Interaction volume radius: 5 \u00c5
Interaction volume height: 50 \u00c5
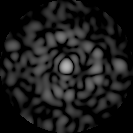
Disorder parameter: 0.7858